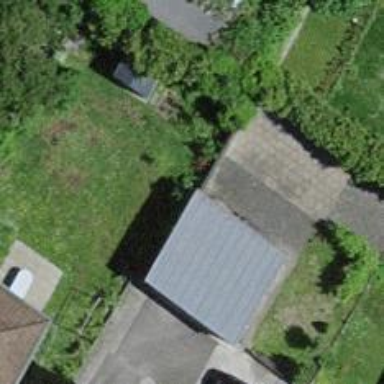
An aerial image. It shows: Group of garages.